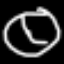
Label: clock